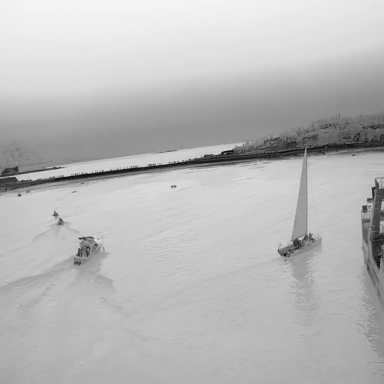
There are four objects shown in the infrared image, including a sailboat, and three canoes.